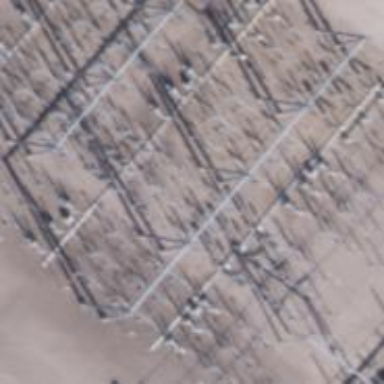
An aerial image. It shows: Switch for power supply.